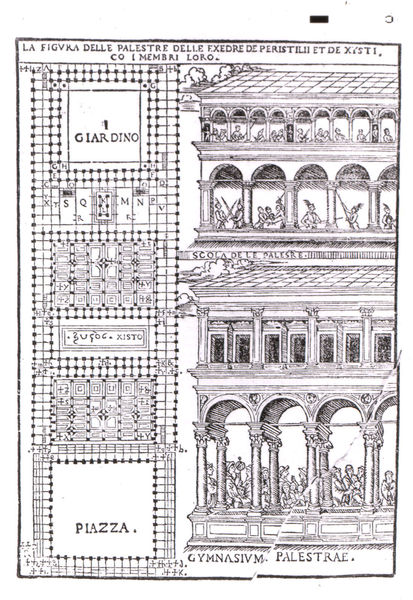
Titel: Palestra in Perugia
Künstler: Giovanni Battista Caporali
Schlagwörter: kampf, wolken, menschen, fenster, skizze, säule, säulen, zeichnung, dach, gebäude, haus, fest, ornament, schachbrett, architektur, wache, vögel, renaissance, garten, schrift, fassade, italien, schule, linien, platz, figuren, rundbogen, soldaten, bögen, loggia, palast, stockwerk, druck, waffen, buchstaben, entwurf, arkaden, quadrate, rundbögen, etagen, plan, korinthisch, grundriss, aufriss, etage, latein, piazza, planquadrate, italienisch, gymnasium, palat, kämpfe, figura, kaüitell, mitglieder, giardino, etade, sgrundriss